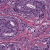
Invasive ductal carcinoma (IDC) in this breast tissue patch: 0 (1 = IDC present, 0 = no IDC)